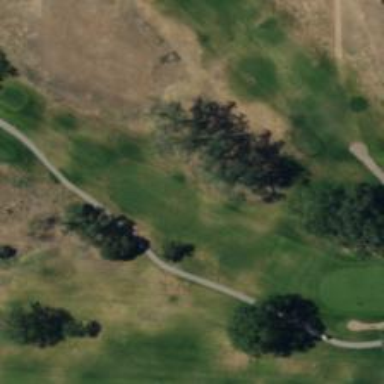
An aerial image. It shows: Path for both road and golf.